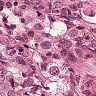
Metastatic tissue present: yes